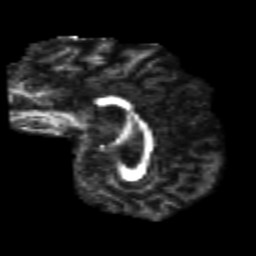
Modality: FA
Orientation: sagittal
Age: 26
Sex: male
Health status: healthy
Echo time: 0.074 s